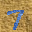
Label: 7